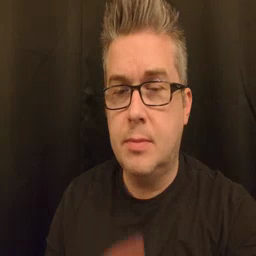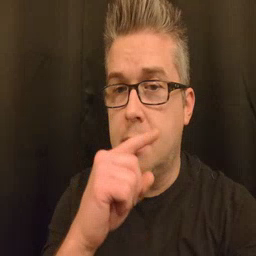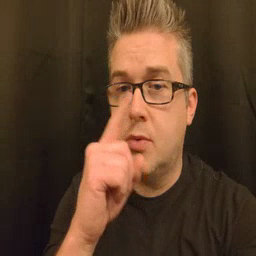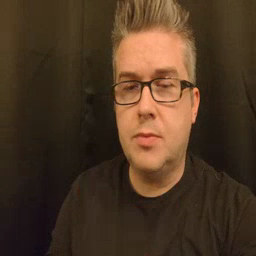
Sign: mouse